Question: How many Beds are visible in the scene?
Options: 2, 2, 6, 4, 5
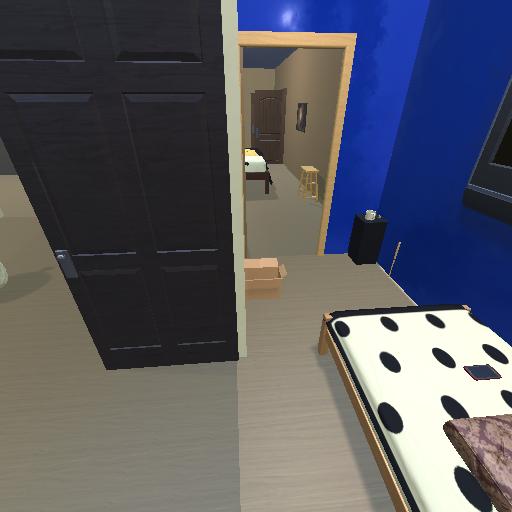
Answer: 2